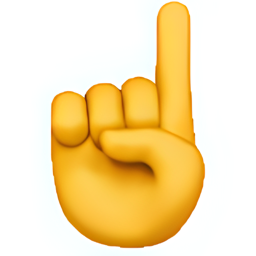
Name: white up pointing index
Emoji: ☝
Group: People & Body
Sub-group: hand-single-finger